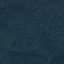
Label: Forest